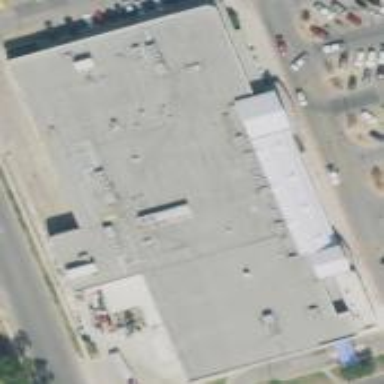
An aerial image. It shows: Supermarket located in building.